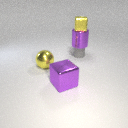
large purple metal cylinder below small yellow metal cube